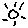
Label: sun